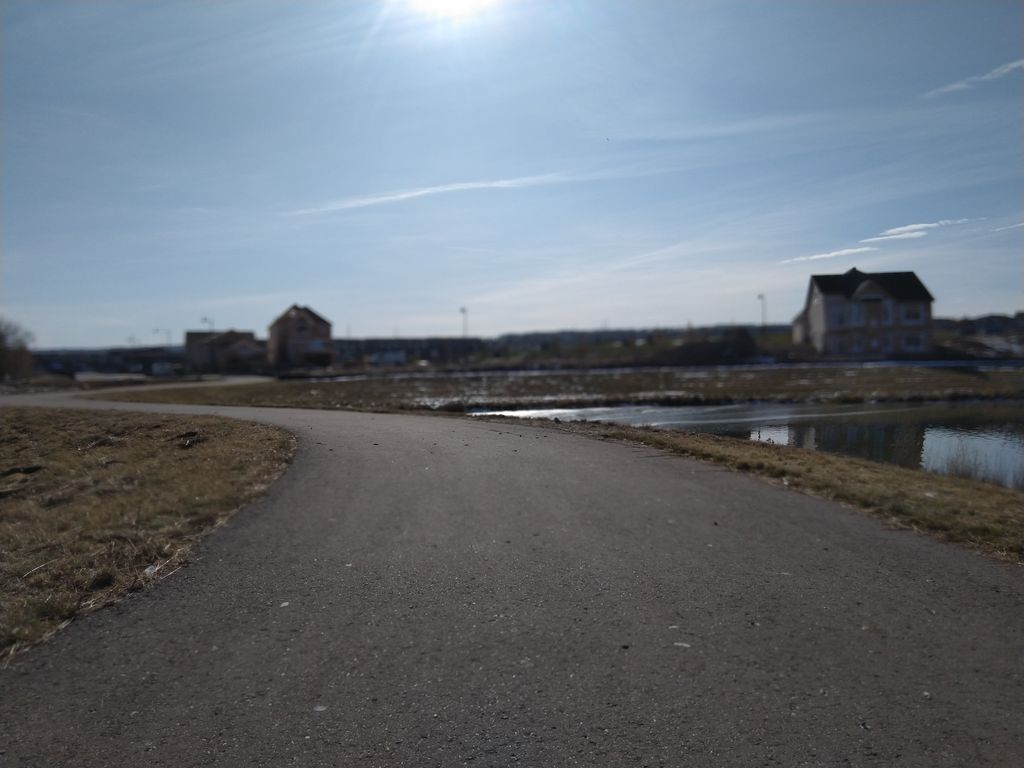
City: calgary